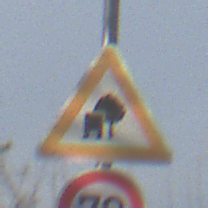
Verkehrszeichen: UnzureichendesLichtraumprofil
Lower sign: Geschwindigkeit70
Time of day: MorningAfternoon
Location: Outdoor (Nature)
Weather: PartlyCloudy
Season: NotSpecified
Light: Natural